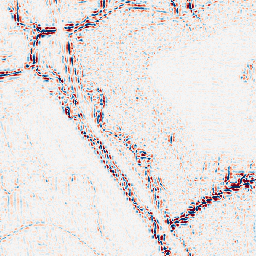
Category: wavelet
Decomposition family: wavelet_biorthogonal
Decomposition parameters: wavelet: bior2.4
level: 2
Upsampling method: cubic_mitchell
Upsampling parameters: scale: 4
Upsampling scale: 4